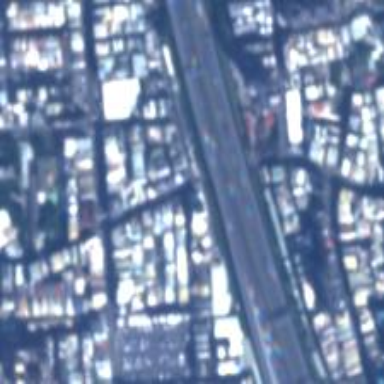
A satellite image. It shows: Motorway junction.